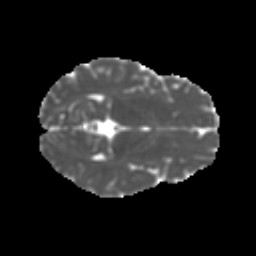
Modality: MD
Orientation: axial
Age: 15
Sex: male
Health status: ill
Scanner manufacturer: ge
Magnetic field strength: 3 T
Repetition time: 6.752 s
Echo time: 0.079 s